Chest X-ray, PA view. Patient: 28 years old, sex F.
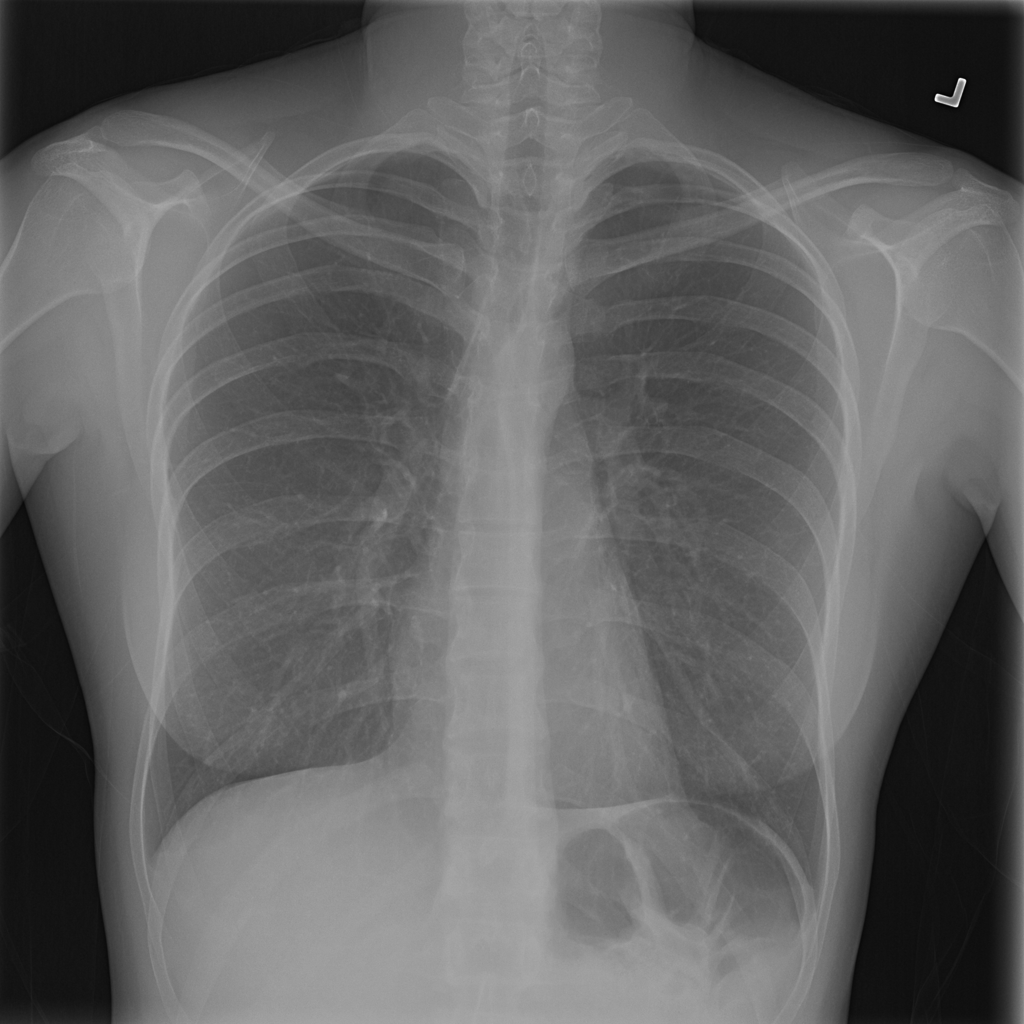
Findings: No Finding